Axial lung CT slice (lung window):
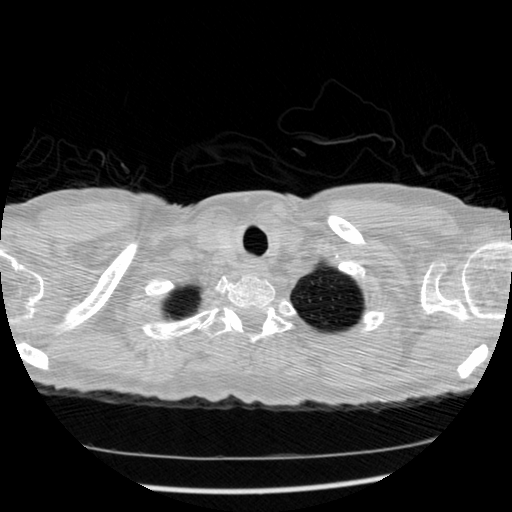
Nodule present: no